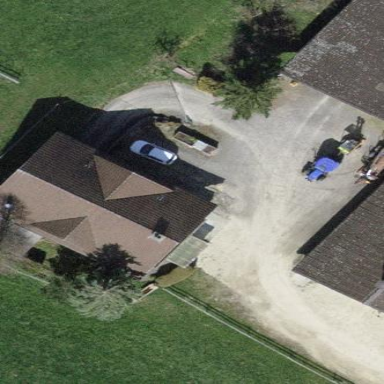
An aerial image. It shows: Gabled roofed house.